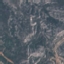
Land use / land cover class: HerbaceousVegetation